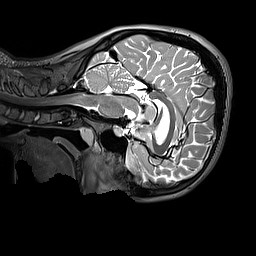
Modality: T2w
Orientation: sagittal
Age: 13
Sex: female
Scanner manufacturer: siemens
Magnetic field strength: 3 T
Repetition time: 3.2 s
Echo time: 0.408 s